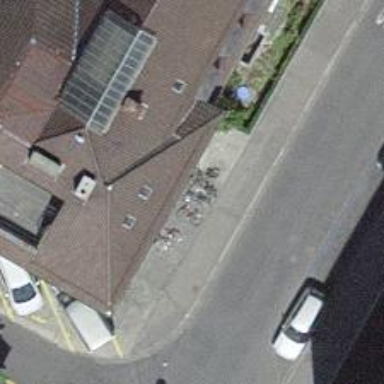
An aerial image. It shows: Bicycle parking area.